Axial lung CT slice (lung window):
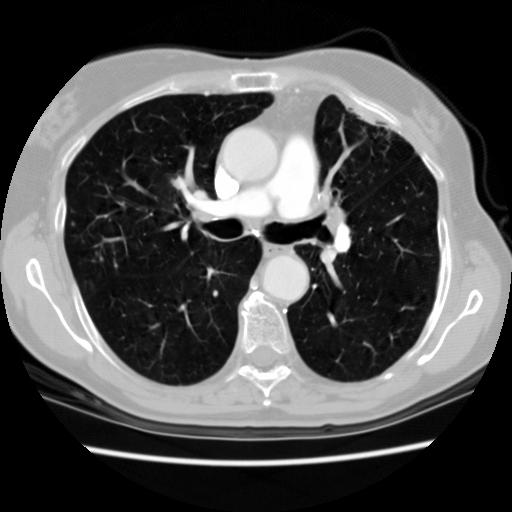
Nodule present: yes
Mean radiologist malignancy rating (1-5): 3.25